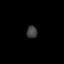
Tissue: lung
Cell type: Endothelial cells
Senescence score: 0.5604
Nuclear area (px): 129
Mean DAPI intensity: 63.806